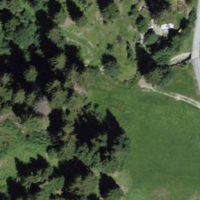
EUNIS habitat code: 43
Species observed at this site:
Corvus corax
Erebia aethiops